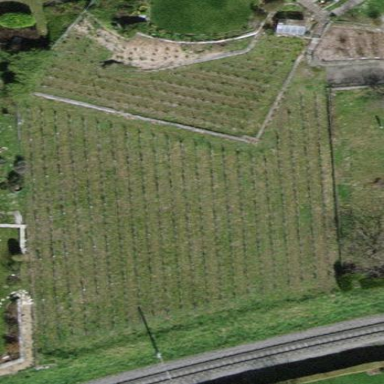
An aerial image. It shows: Vineyard with grape crops.